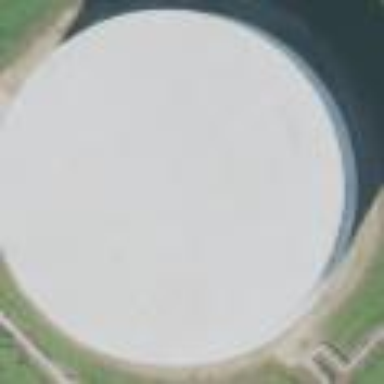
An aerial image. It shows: Storage tank which is man-made and housed in building.